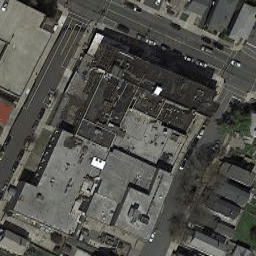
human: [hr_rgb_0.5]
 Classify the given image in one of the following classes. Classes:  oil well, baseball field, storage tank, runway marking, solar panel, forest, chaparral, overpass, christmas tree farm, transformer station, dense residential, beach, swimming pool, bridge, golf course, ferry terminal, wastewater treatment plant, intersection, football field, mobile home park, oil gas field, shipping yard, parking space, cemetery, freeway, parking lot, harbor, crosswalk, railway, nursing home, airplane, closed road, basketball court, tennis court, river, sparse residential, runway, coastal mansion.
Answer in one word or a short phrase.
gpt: nursing home